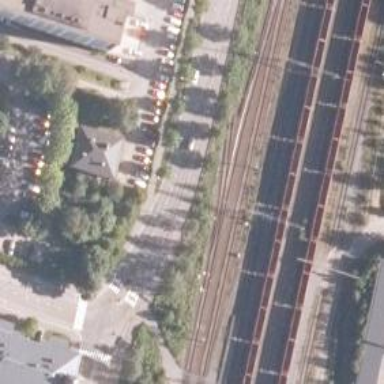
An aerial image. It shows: Electrified rail siding with contact line.